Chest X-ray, AP view. Patient: 42 years old, sex M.
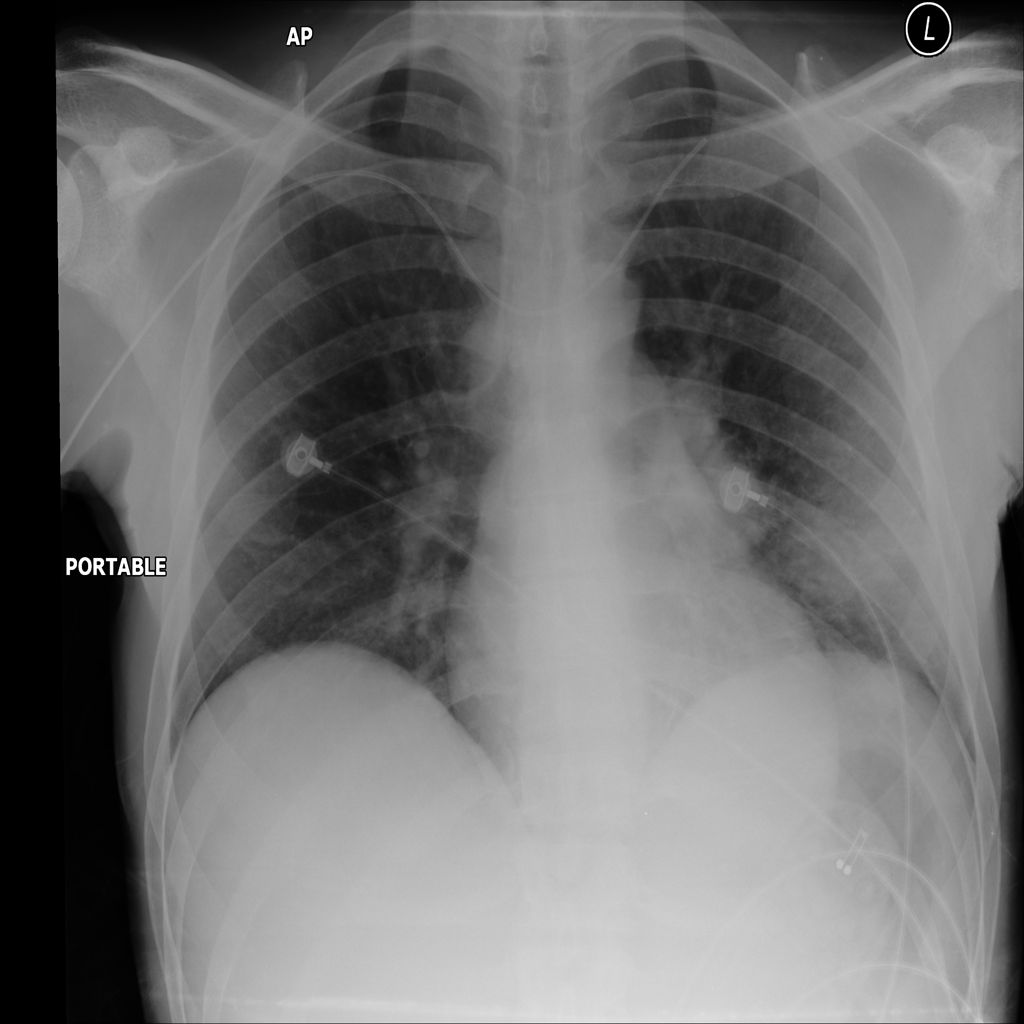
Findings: Infiltration, Nodule